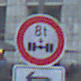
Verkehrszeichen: TatsaechlicheAchslast
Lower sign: RichtungsangabeDurchPfeile2
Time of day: MorningAfternoon
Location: Outdoor (Urban)
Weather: PartlyCloudy
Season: NotSpecified
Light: Natural